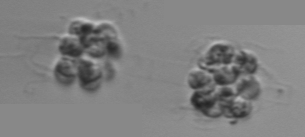
Label: Leptocylindrus_mediterraneus